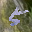
Label: 5